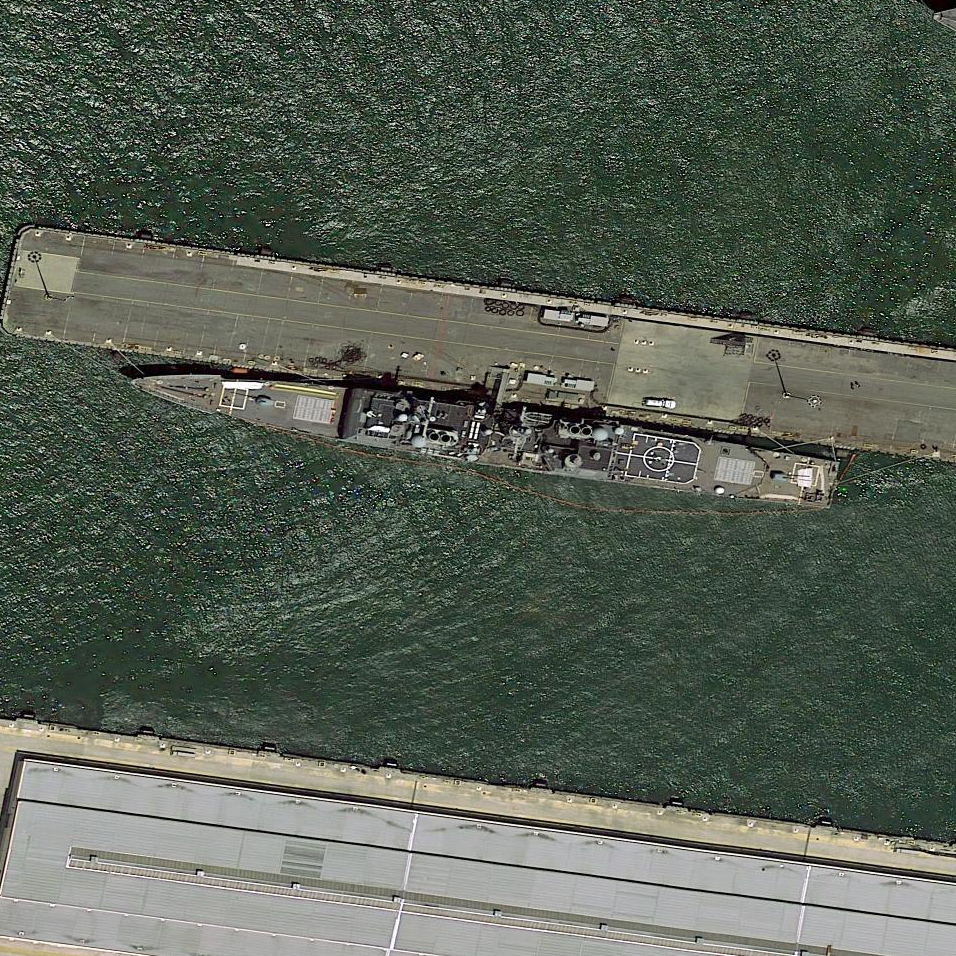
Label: cruiser